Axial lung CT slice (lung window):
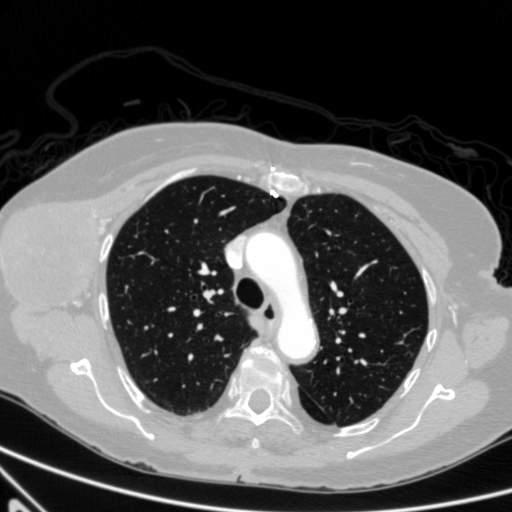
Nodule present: no